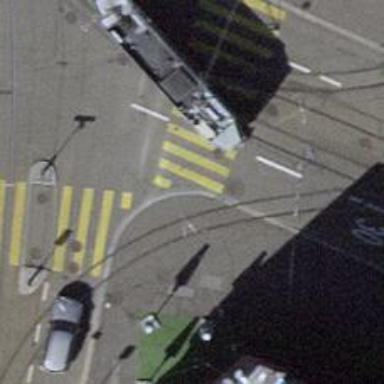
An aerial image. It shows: Kerb barrier.